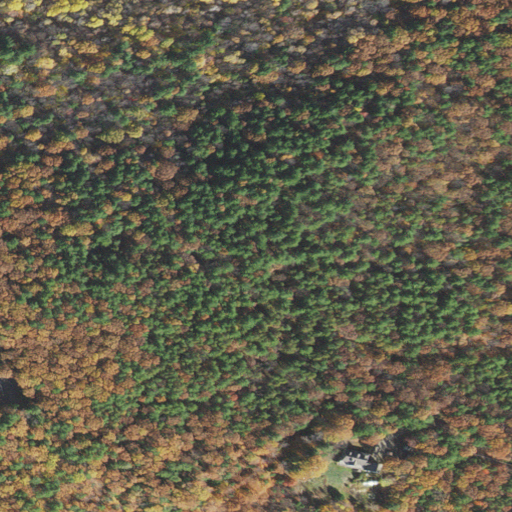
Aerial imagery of mountain in New Hampshire named Stimson Hill containing mixed forest, evergreen forest, shrub, deciduous forest, and open development